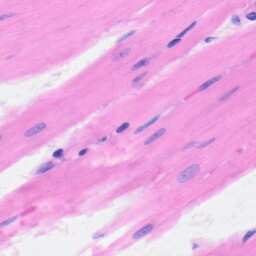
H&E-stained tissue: Heart